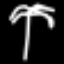
Label: palm tree